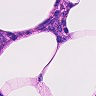
Metastatic tissue present: no